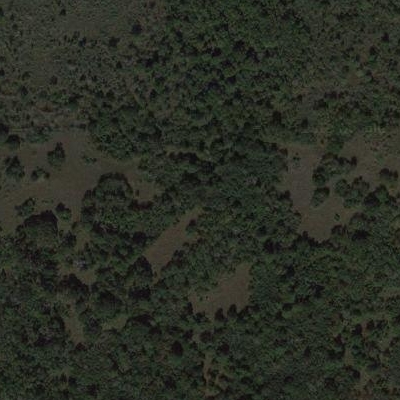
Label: eForest